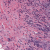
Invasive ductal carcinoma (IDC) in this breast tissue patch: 1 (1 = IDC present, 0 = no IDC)